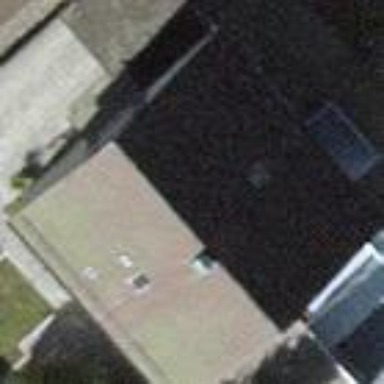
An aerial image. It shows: Residential building with gabled roof made of roof tiles. The roof orientation is across.